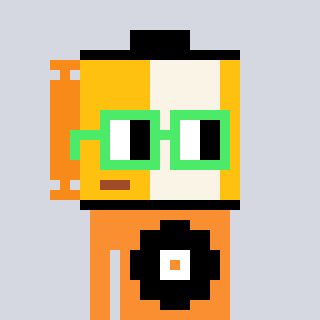
a pixel art character with square light green glasses, a film roll-shaped head and a orange-colored body on a cool background